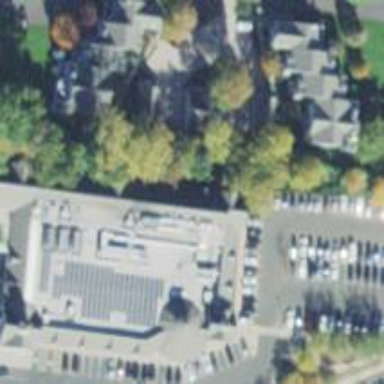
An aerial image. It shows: Part of building.